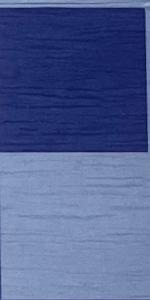
Label: Empty